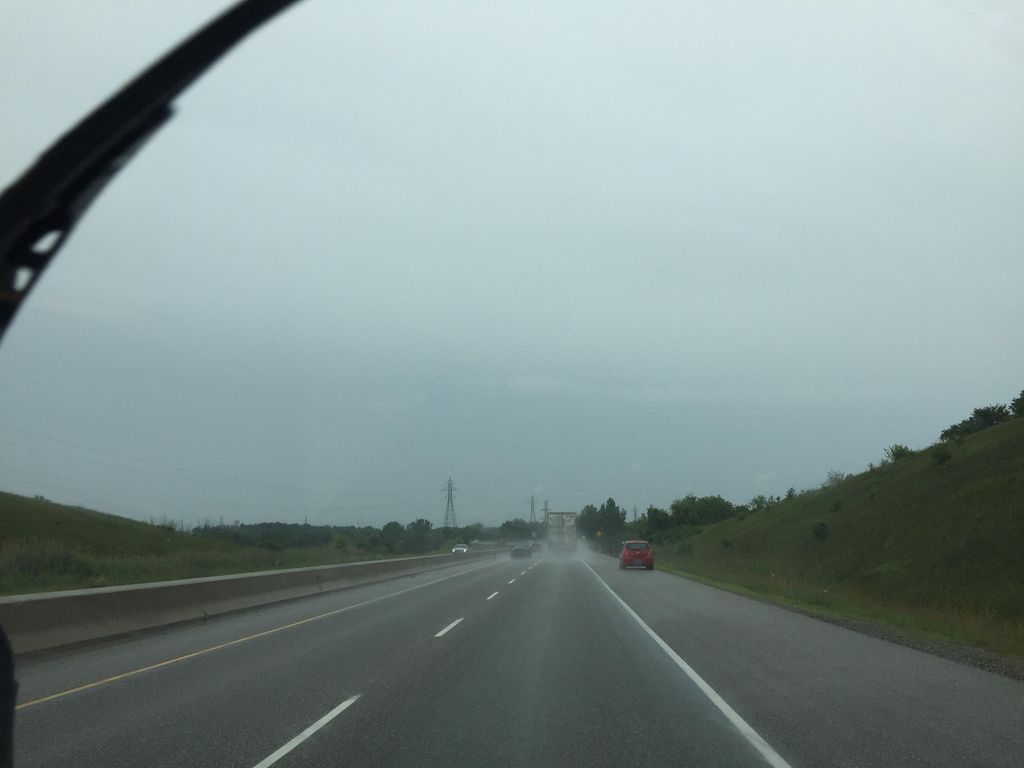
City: kitchener-waterloo